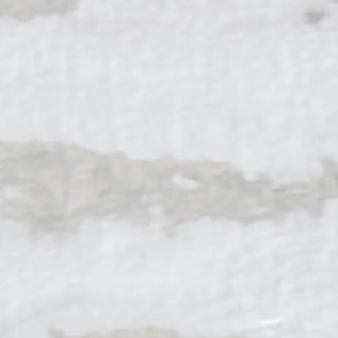
Label: other